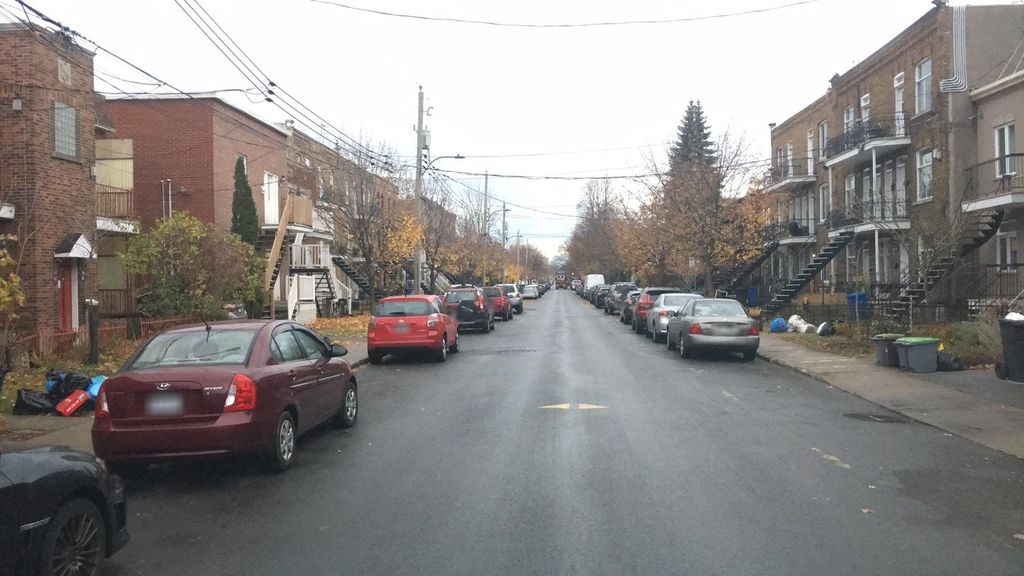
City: montreal